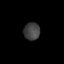
Tissue: skin
Cell type: Epithelial cells
Senescence score: 0.2621
Nuclear area (px): 276
Mean DAPI intensity: 65.431